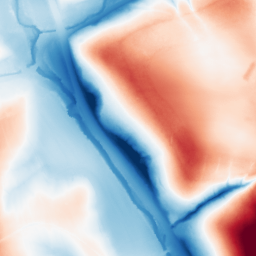
Category: classical
Decomposition family: gaussian_anisotropic
Decomposition parameters: sigma_x: 50
sigma_y: 20
Upsampling method: bicubic_3x
Upsampling parameters: scale: 3
Upsampling scale: 3